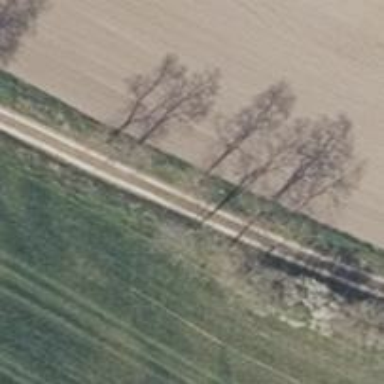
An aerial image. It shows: Deciduous tree with broadleaved leaves.